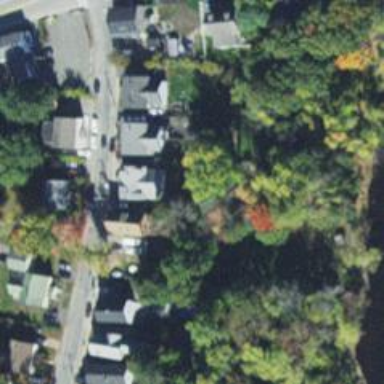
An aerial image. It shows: Park located in historic district.